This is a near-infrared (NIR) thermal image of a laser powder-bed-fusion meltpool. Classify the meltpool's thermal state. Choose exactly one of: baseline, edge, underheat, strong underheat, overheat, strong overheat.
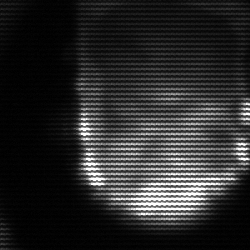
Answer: baseline